Question: I am trying to get the file path from user and then try to parse it. However, i get error when i run the code.
If i pass the file path manually by putting in my code and then run the program it works fine.
'''
<?php
require_once('SoftLayer/SoapClient.class.php');
$handle4 = fopen ("php://stdin","r");
echo "Enter full file path of the csv file e.g C:\git\softlayer-api-php-client\sample.csv : ";
$path = fgets($handle4);
echo $path;
$f_pointer=fopen(trim($path),"r"); // file pointer
echo 'Done';
?>
'''
Error:

'''
Line 10 $f_pointer=fopen($path,"r");
'''
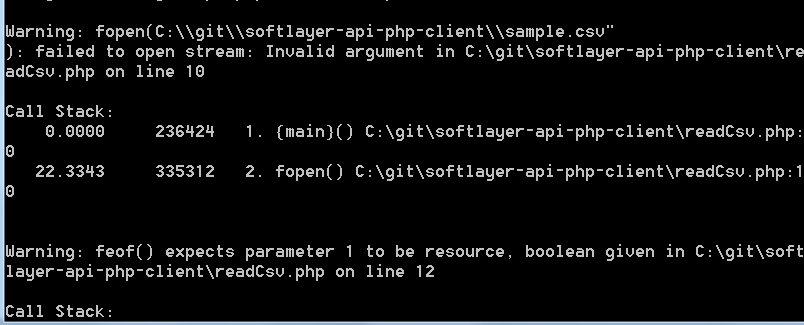
Answer: Converting the error in your screenshot to text:
'''
Warning: fopen(C:\git\softlayer-api-php-client\sample.csv"
)
'''
That's not word-wrap of the output, because there are longer lines shown, so that must be an actual newline. There's also a stray double-quote there.
In other words, you need to a) validate your input (so that you'd spot the stray '"' you entered when testing), and b) run <URL> over it before use, to get rid of the almost inevitable spaces and newlines resulting from its entry.